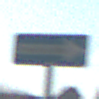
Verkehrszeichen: EinbahnstrasseRechtsweisend
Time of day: MorningAfternoon
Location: Outdoor (Suburban)
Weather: Clear
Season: NotSpecified
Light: Natural